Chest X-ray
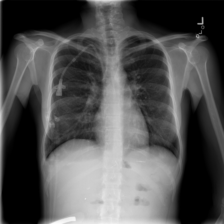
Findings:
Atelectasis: negative
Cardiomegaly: negative
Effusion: positive
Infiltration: negative
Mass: negative
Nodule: negative
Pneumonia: negative
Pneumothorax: negative
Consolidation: negative
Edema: negative
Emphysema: negative
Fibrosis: negative
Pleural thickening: negative
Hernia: negative